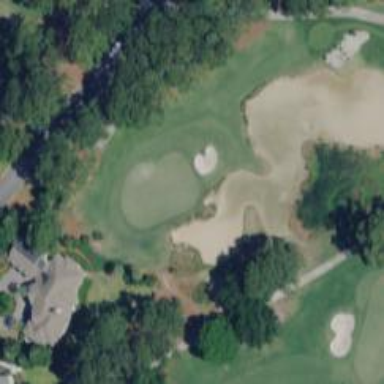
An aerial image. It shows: Golf bunker filled with sandy terrain.